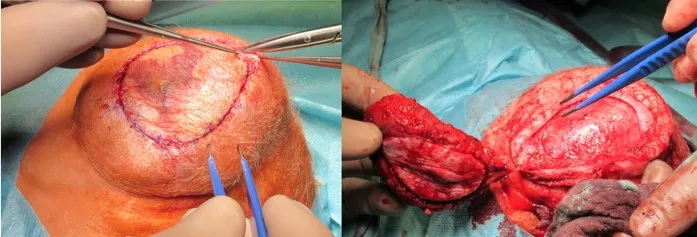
A fusiform incision was followed by outward dissection until the cranium was reached.
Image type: medical_photograph (other_medical_photograph)